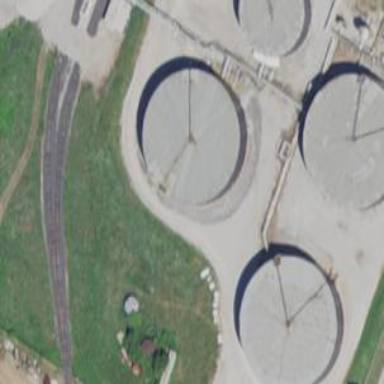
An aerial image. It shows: Storage tank building.